Question: We need following domain class model to be generated from the table listed below. Is it possible to achieve it using Linq 2 SQL. If it is not possible, will Entity Framework help? Can you please explain how to do it?
Note: The code for domain classes are available in <URL>. Mapping examples is also available there.
Note: I am trying to avoid the mapping between Linq 2 SQL generated entities and domain classes.
: "Linq to SQL, as an Object Relational Mapping technology, supports only the Table per Class Hierarchy strategy. This means that all levels in the inheritance hierarchy are stored in the same table, and a discriminator column tells what class a record represents."
'''
CREATE TABLE [dbo].[BankAccount](
[BankAccountID] [int] NOT NULL,
<URL> NOT NULL,
[OpenedDate] [datetime] NULL,
<URL> NULL,
[AccountOwnerID] [int] NULL,
CONSTRAINT [PK_BankAccount] PRIMARY KEY CLUSTERED
(
[BankAccountID] ASC
)WITH (PAD_INDEX = OFF, STATISTICS_NORECOMPUTE = OFF, IGNORE_DUP_KEY = OFF,
ALLOW_ROW_LOCKS = ON, ALLOW_PAGE_LOCKS = ON) ON [PRIMARY]
) ON [PRIMARY]
'''

The factory is as listed below
'''
public class MySimpleBankAccountFactory : IBankAccountFactory
{
public DomainEntitiesForBank.IBankAccount CreateAccount(string accountType, int bankAccountID, string status, System.Nullable<System.DateTime> openedDate, System.Nullable<int> accountOwnerID)
{
DomainEntitiesForBank.IBankAccount acc = null;
if (System.String.Equals(accountType, "Fixed"))
{
acc = new DomainEntitiesForBank.FixedBankAccount();
acc.BankAccountID = bankAccountID;
acc.AccountStatus = status;
}
if (System.String.Equals(accountType, "Savings"))
{
acc = new DomainEntitiesForBank.SavingsBankAccount();
acc.BankAccountID = bankAccountID;
acc.AccountStatus = status;
}
return acc;
}
}
'''
READING
1. Entity classes decoupled from LINQ to SQL provider for implementing the Repository pattern. How?
2. Use POCO LINQ to SQL Entities http://stephenwalther.com/archive/2008/07/22/asp-net-tip-23-use-poco-linq-to-sql-entities.aspx
3. Using LINQ to SQL XML Mapping Files http://weblogs.asp.net/dwahlin/archive/2008/08/18/using-linq-to-sql-xml-mapping-files-step-by-step.aspx
4. How to: Create a Domain Service that uses POCO-defined Entities http://msdn.microsoft.com/en-us/library/gg602754(v=vs.91).aspx
---
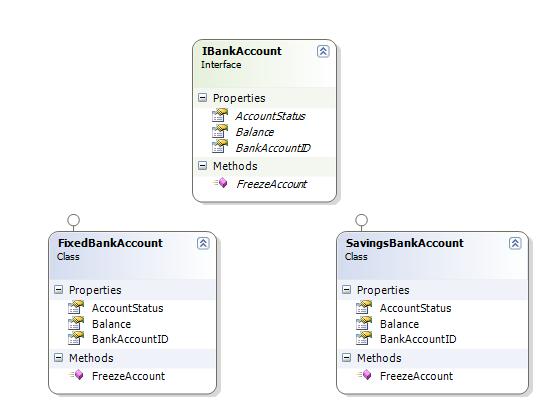
Answer: I'm not sure if Linq-to-Sql supports mapping to interfaces (Entity framework does not but NHibernate does). If you replace your 'IBankAccount' with abstract class 'BankAccount' you should be able to simply map TPH inheritance in all mentioned technologies. <URL> is example for Linq-to-Sql.
Once you have mapped inheritance you can query either a base class or specific class (by using 'OfType' in Linq-to-Sql or Entity Framework). When querying a base class ORM will internally goes through all inherited classes as well.